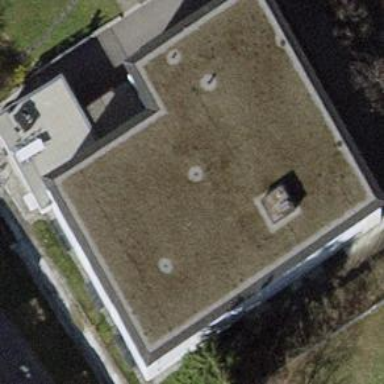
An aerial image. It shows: Office building.